Question: I'm following <URL> to get started with Ionic Framework. I'm stuck in this part:
'''
ionic platform add ios
'''
when i execute it, Terminal shows me this error:

noting that hen i run 'echo $ANDROID_HOME' it shows me '/opt/android-sdk', the same thing when i execute 'sudo android' it shows me SDK manager.
I have re-installed Android SDK, NODE, Ionic etc using the script on <URL> but i always get the same result.
What should i do?
PS: i'm running Ubuntu 14.04
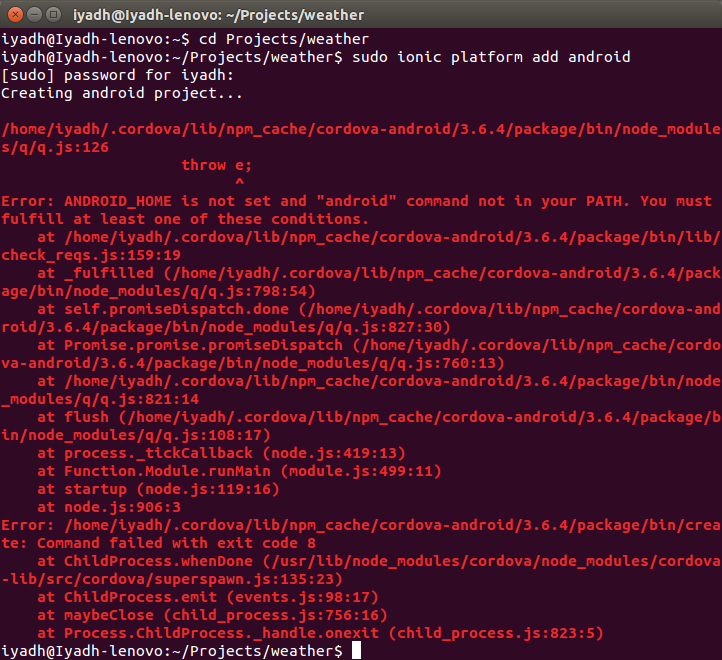
Answer: Well, the solution was the following, after executing the shell script fire up the SDK Manager and install this 'Android 4.4.2 API19' then run ionic CLI commands without 'sudo' and you're done.